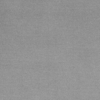
Label: dusty